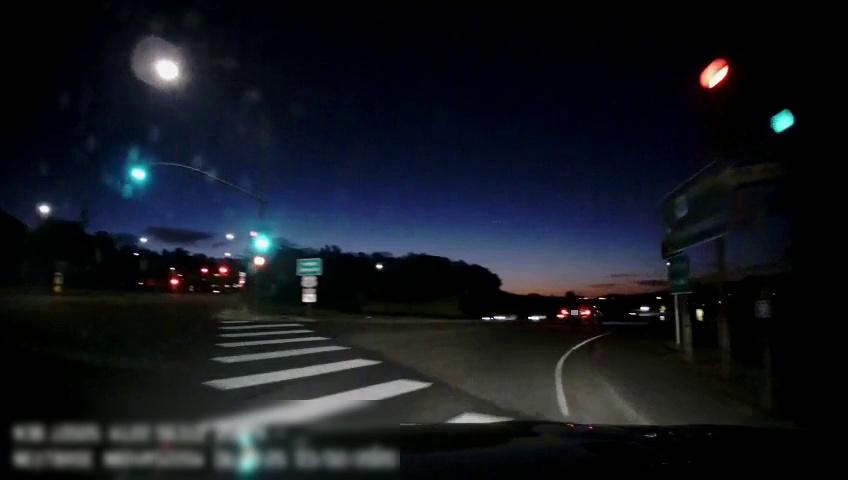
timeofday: Night
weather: Other
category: Drivable Space
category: Vehicles | Car
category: Lanes | Current Lane
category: Traffic | Signs
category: Traffic | Signs
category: Traffic | Signs
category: Traffic | Lights
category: Traffic | Signs